Field crop: maize
Growth stage: 2
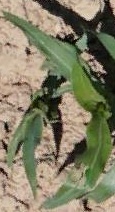
Species: maize